Aerial crown-view tile of a tropical tree (Barro Colorado Island, Panama), acquired 20240611:
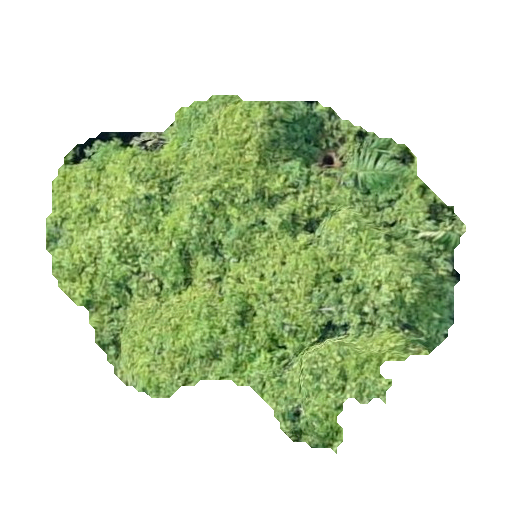
Species: Guazuma ulmifolia
GBIF accepted scientific name: Guazuma ulmifolia
Crown area: 157.92 m²